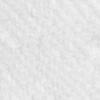
Label: no_change